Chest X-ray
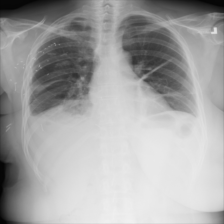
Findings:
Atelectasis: negative
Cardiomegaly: negative
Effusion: negative
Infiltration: negative
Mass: negative
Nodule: negative
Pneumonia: negative
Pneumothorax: negative
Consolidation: negative
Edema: negative
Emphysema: negative
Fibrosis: negative
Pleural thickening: positive
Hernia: negative